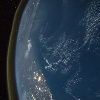
Label: water